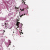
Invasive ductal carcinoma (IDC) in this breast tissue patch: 0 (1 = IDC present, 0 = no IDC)